Question: >
<URL>
I am trying to embed youtube videos on iOS, so that when a user clicks a button, youtube video is shown without leavign the app, and once the video is done, the user is returned to the app. I found a tutorial online showing how to do this, and i followed it. I create a YouTubeView:
'''
#import "YouTubeView.h"
@implementation YouTubeView
- (YouTubeView *)initWithStringAsURL:(NSString *)urlString frame:(CGRect)frame {
self = [super init];
if (self)
{
// Create webview with requested frame size
self = [[UIWebView alloc] initWithFrame:frame];
// HTML to embed YouTube video
NSString *youTubeVideoHTML = @"<html><head> <body style="margin:0"> <embed id="yt" src="%@" type="application/x-shockwave-flash" width="%0.0f" height="%0.0f"></embed> </body></html>";
// Populate HTML with the URL and requested frame size
NSString *html = [NSString stringWithFormat:youTubeVideoHTML, urlString, frame.size.width, frame.size.height];
// Load the html into the webview
[self loadHTMLString:html baseURL:nil];
}
return self;
}
#pragma mark -
#pragma mark Cleanup
- (void)dealloc
{
[super dealloc];
}
@end
'''
and I am instantiating it like this: (case 2)
'''
- (void)actionSheet:(UIActionSheet *)actionSheet clickedButtonAtIndex:(NSInteger)buttonIndex {
SongInfoTableVC *infoVC;
YouTubeView *youTubeView;
switch (buttonIndex) {
case 0:
NSLog(@"hello");
[self setLyrics];
break;
case 1:
infoVC = [[SongInfoTableVC alloc] initWithStyle:UITableViewStyleGrouped];
[infoVC setBook:data];
[infoVC setTitle:@"Song Info"];
[[self navigationController] pushViewController:infoVC animated:YES];
[infoVC release];
break;
case 2:
youTubeView = [[YouTubeView alloc]
initWithStringAsURL:@"http://www.youtube.com/watch?v=xli2E2i8GZ4"
frame:CGRectMake(0, 0, 320, 480)];
[[[self navigationController] view] addSubview:youTubeView];
break;
default:
break;
}
}
'''
but this bring up a blank white screen. What am I doing wrong?
Here's the screenshot:

Thanks
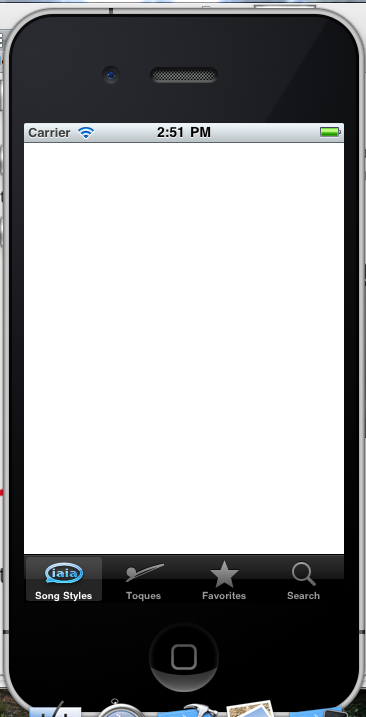
Answer: Try testing on a device. I don't think this method is supported in the simulator.
See here: <URL>